Question: I am working on a eclipse plugin and reusing the 'Project Explorer' view to display the tree content.
I have few questions to make it best possible reuse:
1. How can I disable the sort - currently 'Project Explorer' view sort tree nodes which I dont want. Is thr a single place where i can change the flags or something? Or I will have to implement a View Sorter ?
2. How can I save the expanded state of projects the way it does for a java project , i want the same to implemented for custom plugin project.
3. How can I mark some nodes not to be displayed. I want few folders to be hidden and not displayed in 'Project Explorer' view.
Plugin is using Wizards (INewWizard) to create a IProject and add some IFolder(s) to it.
Code snippet:
'''
private static IProject createBaseProject(String projectName, URI location) {
// it is acceptable to use the ResourcesPlugin class
IProject newProject = ResourcesPlugin.getWorkspace().getRoot().getProject(projectName);
if (!newProject.exists()) {
URI projectLocation = location;
IProjectDescription desc = newProject.getWorkspace().newProjectDescription(newProject.getName());
if (location != null && ResourcesPlugin.getWorkspace().getRoot().getLocationURI().equals(location)) {
projectLocation = null;
}
desc.setLocationURI(projectLocation);
try {
newProject.create(desc, null);
if (!newProject.isOpen()) {
newProject.open(null);
}
} catch (CoreException e) {
e.printStackTrace();
}
}
return newProject;
}
private static void createFolder(IFolder folder) throws CoreException {
IContainer parent = folder.getParent();
if (parent instanceof IFolder) {
createFolder((IFolder) parent);
}
if (!folder.exists()) {
folder.create(false, true, null);
}
}
'''

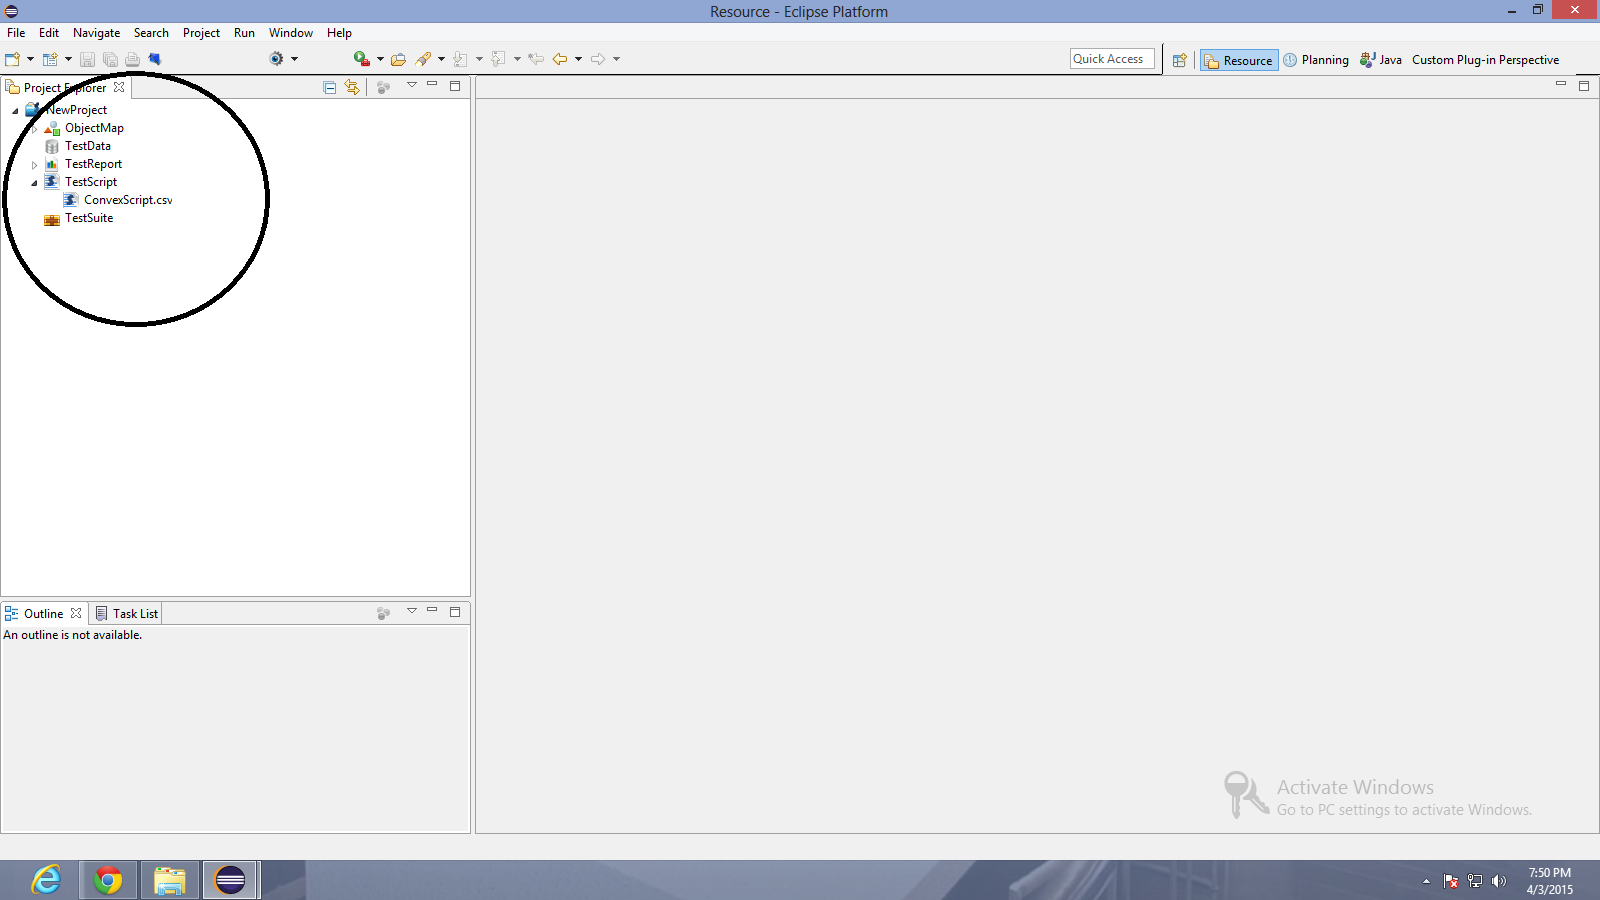
Answer: If you want to customize your own ProjectExplorer view, you need to study the docs and tutorials like <URL>